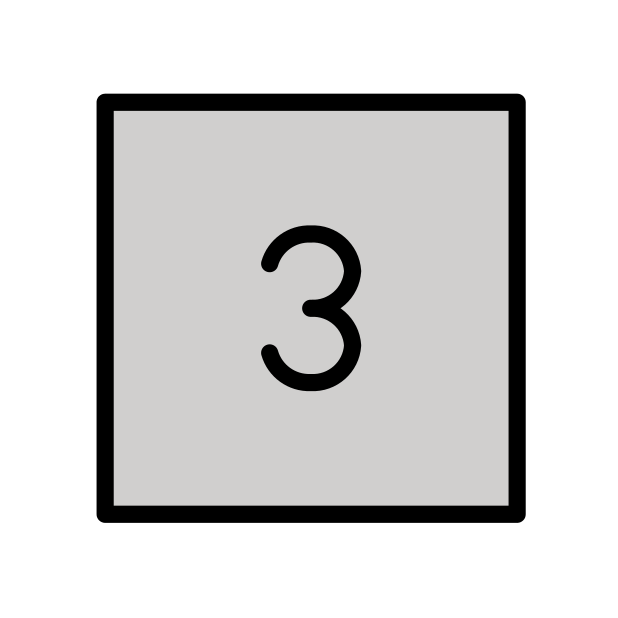
keycap: 3